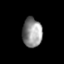
Tissue: skin
Cell type: Epithelial cells
Senescence score: 0.2862
Nuclear area (px): 565
Mean DAPI intensity: 143.425